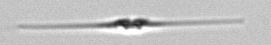
Label: Cylindrotheca